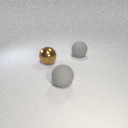
large gray rubber sphere in front of large gray rubber sphere